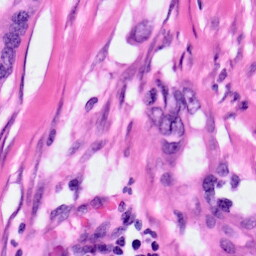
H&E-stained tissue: Pancreatic